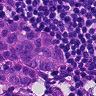
Metastatic tissue present: yes